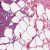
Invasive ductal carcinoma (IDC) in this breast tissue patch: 0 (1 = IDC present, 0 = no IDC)